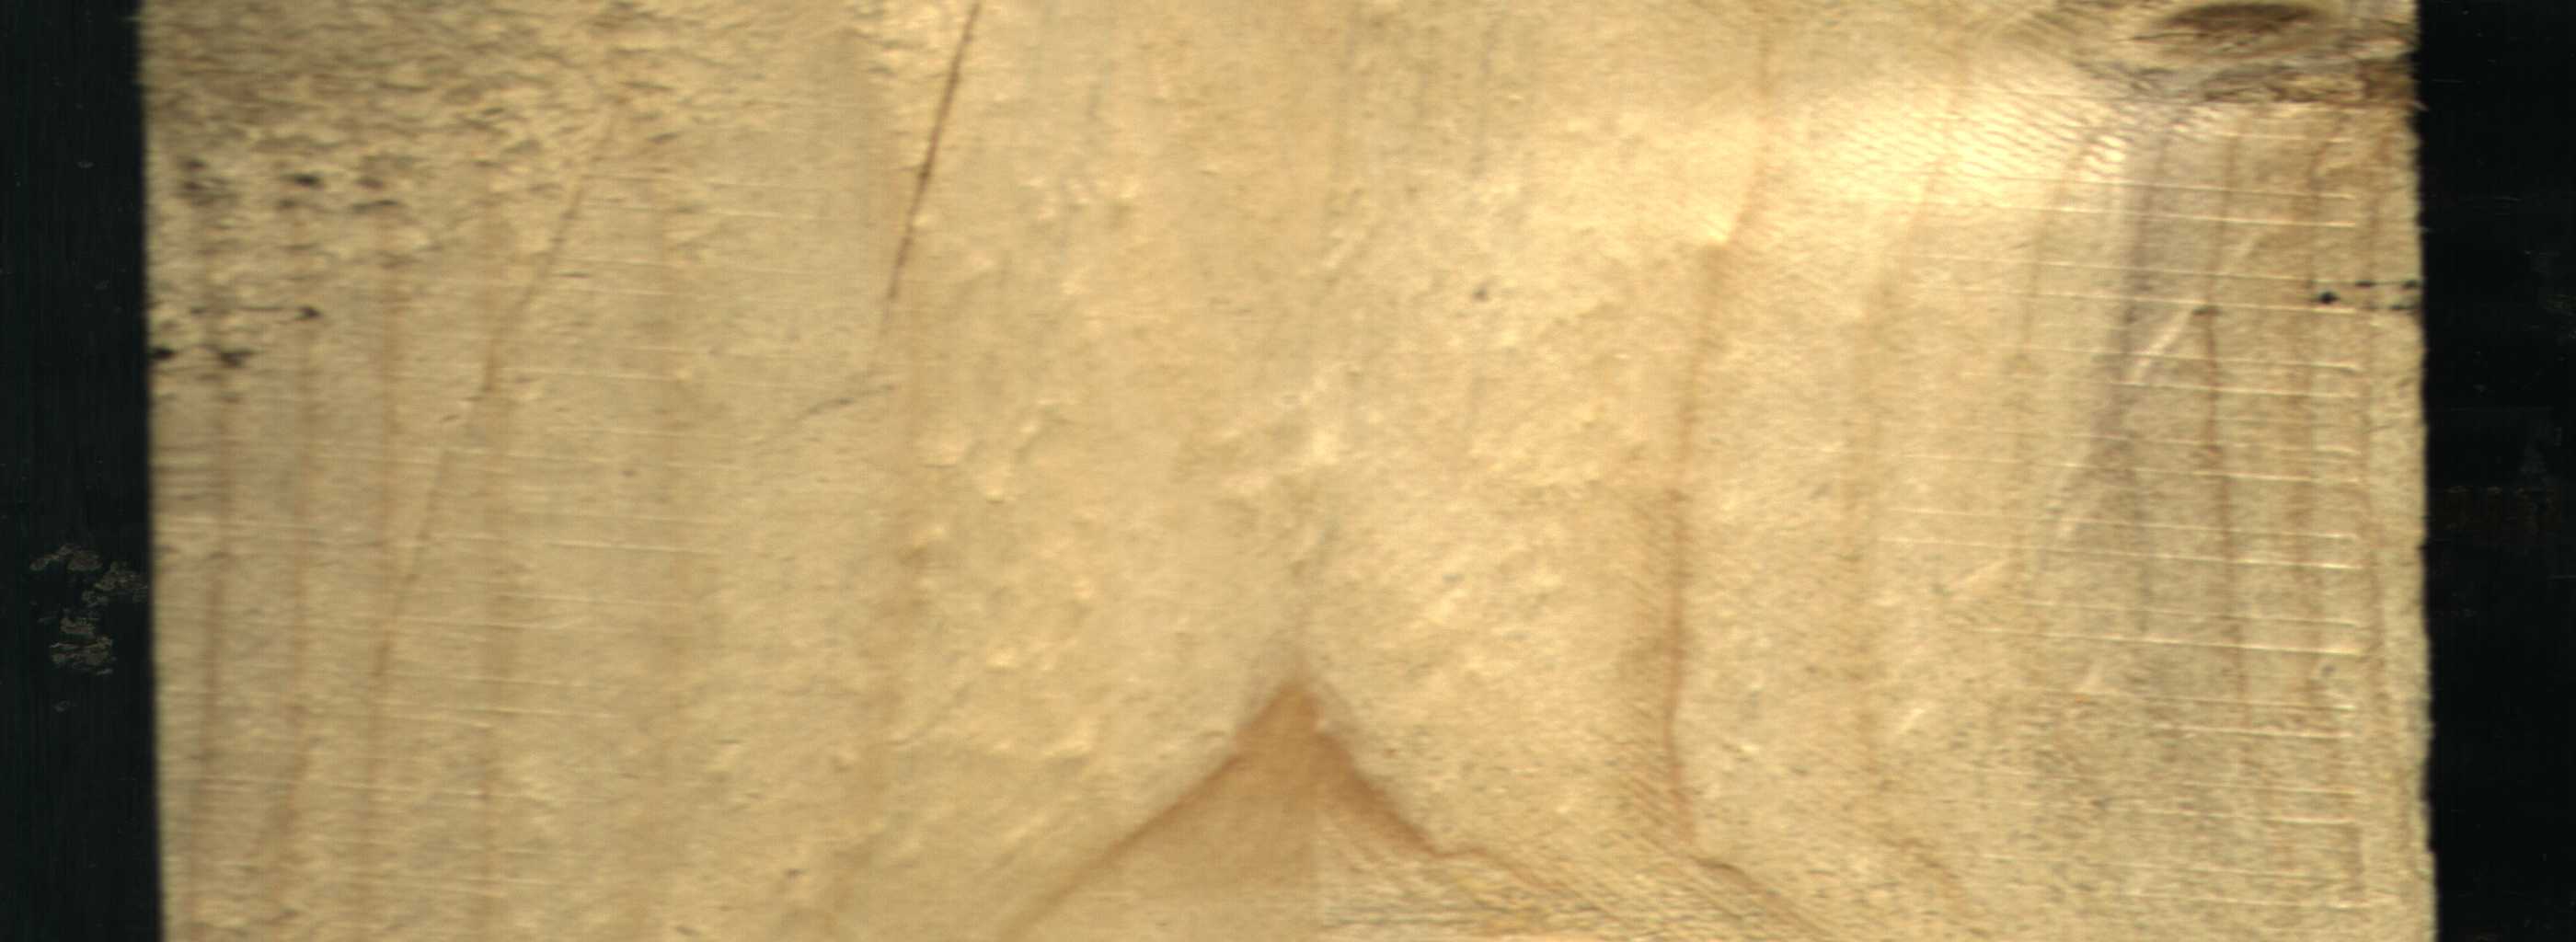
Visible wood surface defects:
Crack
Live_Knot